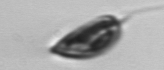
Label: Prorocentrum_triestinum